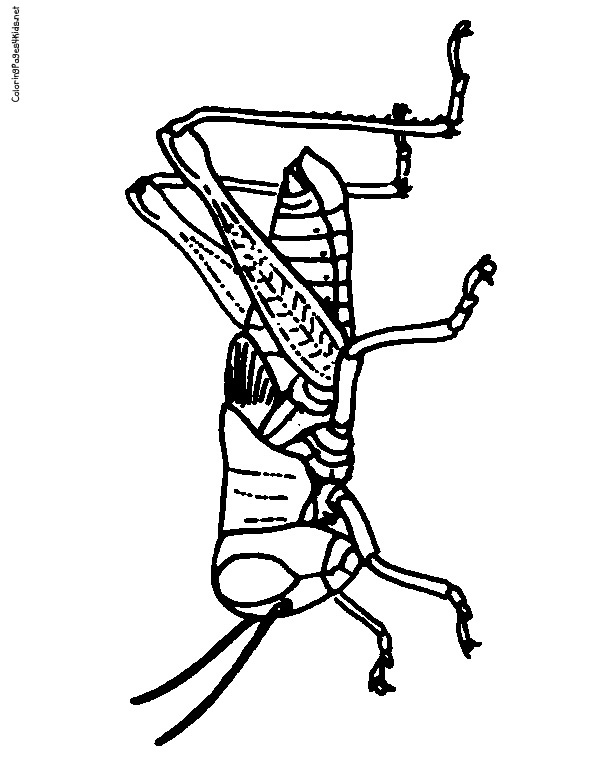
Label: grasshopper, hopper